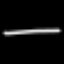
Label: line